Field crop: tomato
Growth stage: 1
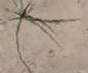
Species: cyperus